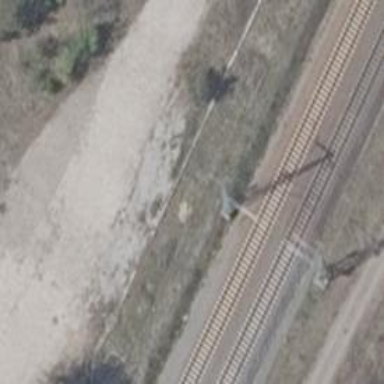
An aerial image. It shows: Milestone along the railway with catenary mast.